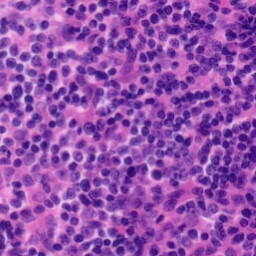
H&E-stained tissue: Tonsil